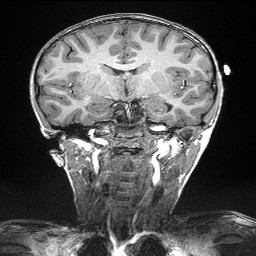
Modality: T1w
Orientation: sagittal
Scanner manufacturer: siemens
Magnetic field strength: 3 T
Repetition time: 2.3 s
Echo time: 0.00298 s